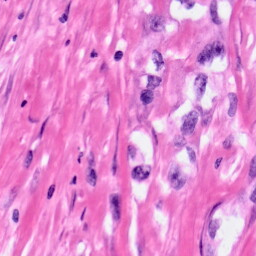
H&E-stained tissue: Pancreatic